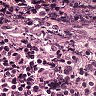
Metastatic tissue present: no